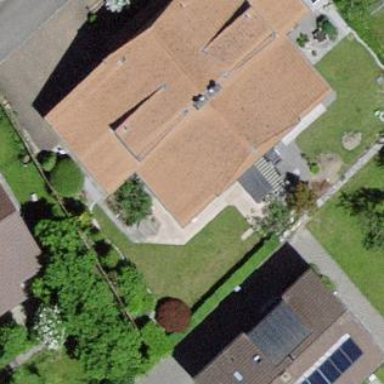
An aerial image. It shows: Terrace building with gabled roof made of roof tiles.